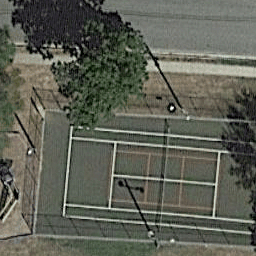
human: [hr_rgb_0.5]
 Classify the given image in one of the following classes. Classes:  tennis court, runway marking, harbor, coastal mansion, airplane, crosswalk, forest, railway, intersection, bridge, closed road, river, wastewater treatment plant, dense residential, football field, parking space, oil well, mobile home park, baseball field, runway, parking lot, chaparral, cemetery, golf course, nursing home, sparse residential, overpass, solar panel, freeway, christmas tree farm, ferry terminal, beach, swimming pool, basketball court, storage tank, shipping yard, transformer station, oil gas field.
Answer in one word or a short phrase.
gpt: tennis court